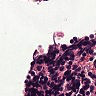
Metastatic tissue present: no